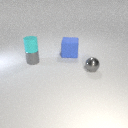
small gray metal cylinder to the left of large blue rubber cube